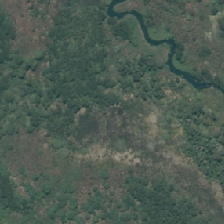
Land cover: herbaceous_freshwater_vege